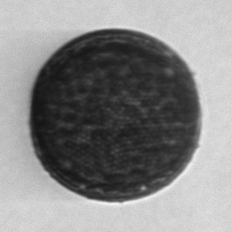
Label: Coscinodiscus